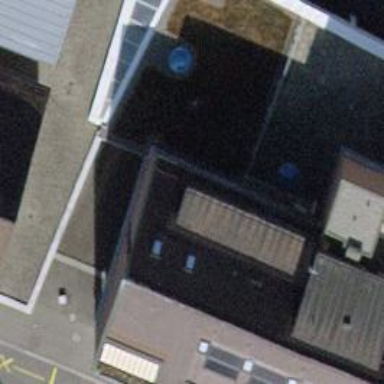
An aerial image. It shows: Building with flat grey roof.